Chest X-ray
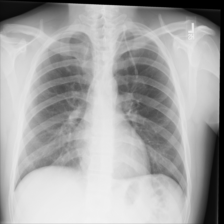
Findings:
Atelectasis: negative
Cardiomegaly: negative
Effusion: negative
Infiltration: negative
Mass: negative
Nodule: negative
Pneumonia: negative
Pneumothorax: negative
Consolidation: negative
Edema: negative
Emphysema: negative
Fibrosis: negative
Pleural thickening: negative
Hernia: negative